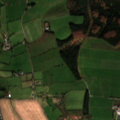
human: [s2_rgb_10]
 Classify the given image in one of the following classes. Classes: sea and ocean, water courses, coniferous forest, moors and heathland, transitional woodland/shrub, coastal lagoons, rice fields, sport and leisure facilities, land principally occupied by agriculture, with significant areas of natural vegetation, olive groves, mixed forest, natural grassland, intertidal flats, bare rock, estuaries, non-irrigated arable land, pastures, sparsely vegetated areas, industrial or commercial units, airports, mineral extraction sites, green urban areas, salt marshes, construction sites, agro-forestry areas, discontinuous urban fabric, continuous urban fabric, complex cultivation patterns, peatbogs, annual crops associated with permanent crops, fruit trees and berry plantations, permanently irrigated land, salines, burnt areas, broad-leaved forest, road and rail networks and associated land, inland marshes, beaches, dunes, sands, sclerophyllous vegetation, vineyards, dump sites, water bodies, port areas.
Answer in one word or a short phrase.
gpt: pastures, complex cultivation patterns, transitional woodland/shrub